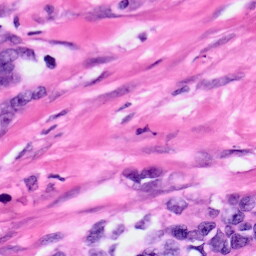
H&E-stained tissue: Pancreatic